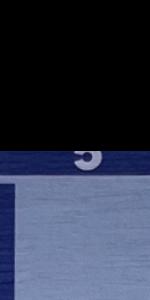
Label: Empty